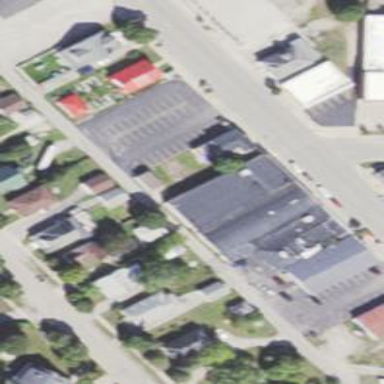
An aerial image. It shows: Building that houses bowling alley.